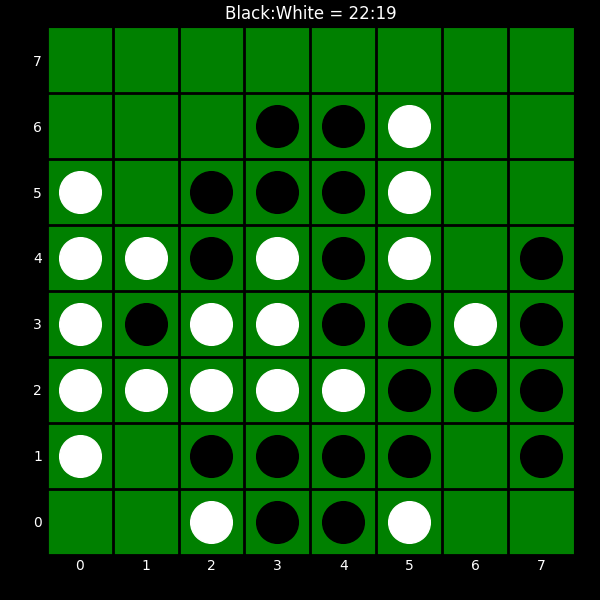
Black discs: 22
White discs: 19